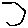
Label: hexagon